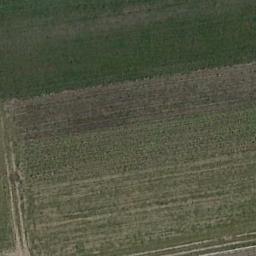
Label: meadow